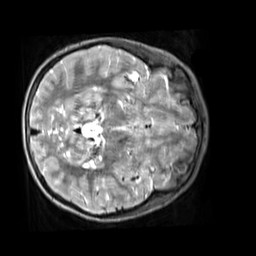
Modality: T2w
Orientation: axial
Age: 9
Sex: male
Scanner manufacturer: siemens
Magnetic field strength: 3 T
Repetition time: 3.2 s
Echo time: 0.408 s